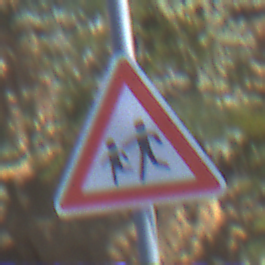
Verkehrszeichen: KinderRechts
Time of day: MorningAfternoon
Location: Outdoor (Nature)
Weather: Clear
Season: NotSpecified
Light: Natural